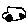
Label: car